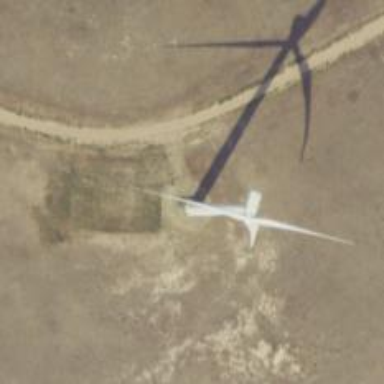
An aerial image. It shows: Wind generator using horizontal axis wind turbines.